Question: I am following <URL> to view Stereo image in Unity3D. Unfortunately it only covers Oculus Rift and Google Cardboard. Both of there SDKs have two separate cameras for left eye and right eye. Here is a summary of how to do it:
1. Create 2 spheres for both eyes and place them at origin.
2. Put them in different layers (left and right).
3. Set culling mask of each camera (left eye and right eye) to left layer and right layer respectively.
In Gear VR camera setup, Oculus SDK is using only one camera component which is on 'CenterEyeAnchor' child of 'OVRCameraRig':

I don't know how to apply the above procedure in this case. I know there are 2 transforms LelftEyeAnchor and RightEyeAnchor which are used for stereo view but I don't if camera component is attached to them at runtime in Android build. Is there a way to achieve stereo rendering for this setup?
Thanks in advance.
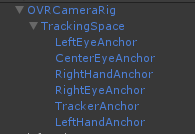
Answer: This is what I have:
<URL>
With LeftEyeAnchor and RightEyeAnchor being on their layers (Left, Right).
Then I have an empty Gameobject: Stero, containing 2 cameras.
This is the set up for the
<URL>
I have multiple layers on the culling mask because im displaying some stuff on each eye but you need to set there the layers being seen by the camera.
Its the same for the other camera
And at the end, currently disable because i enable both via script, the 2 spheres, one in one layer and the other in the other layer.
The , and too
Hope it helps!